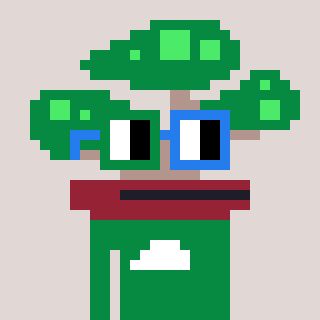
a pixel art character with square green and blue glasses, a bonsai-shaped head and a green-colored body on a warm background